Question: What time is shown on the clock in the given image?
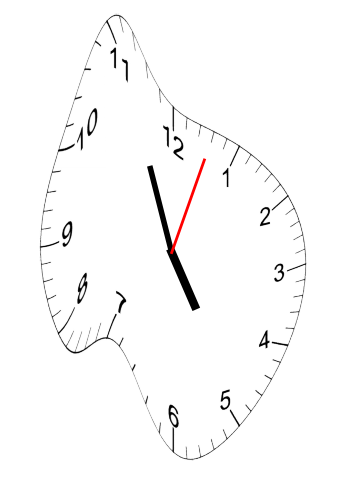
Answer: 04:56:03